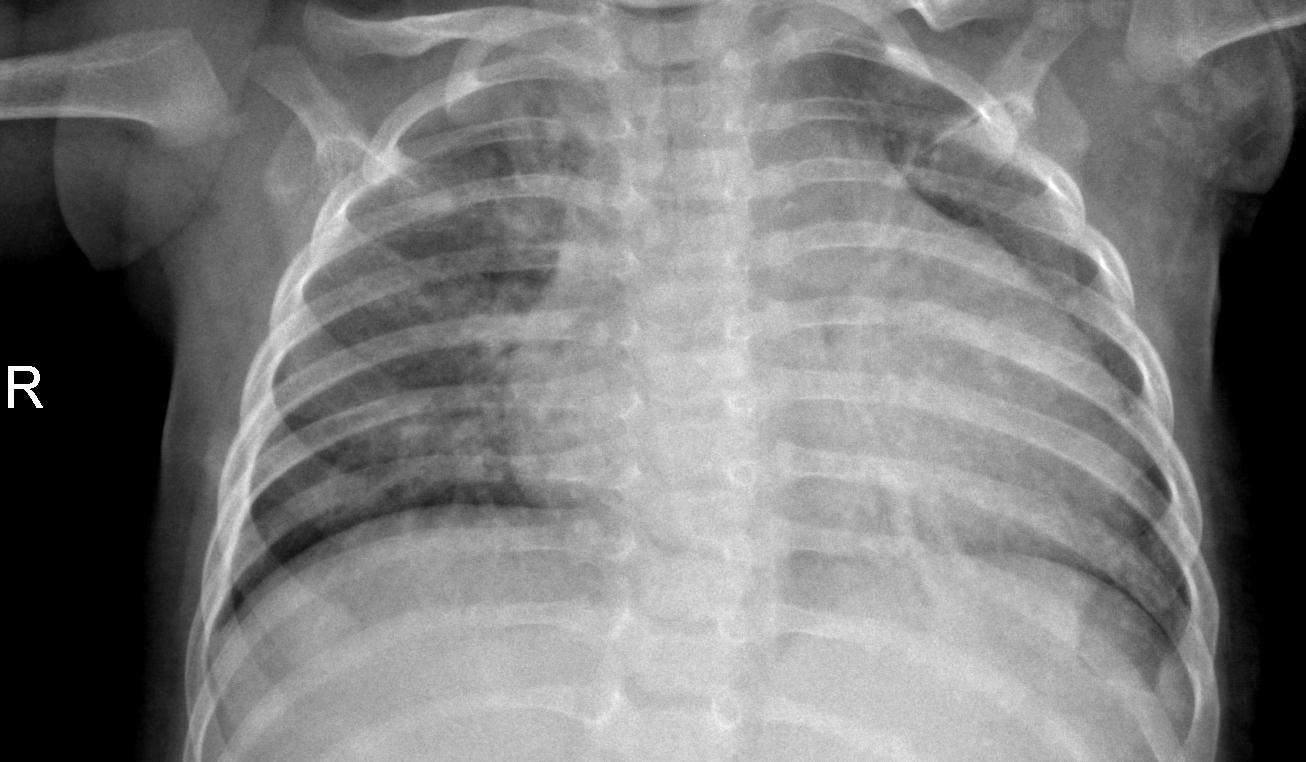
Diagnosis: PNEUMONIA